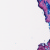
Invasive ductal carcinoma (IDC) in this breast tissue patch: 0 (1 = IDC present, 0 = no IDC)